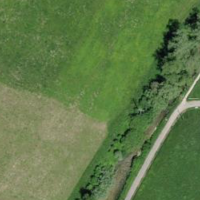
EUNIS habitat code: 52
Species observed at this site:
Falco tinnunculus